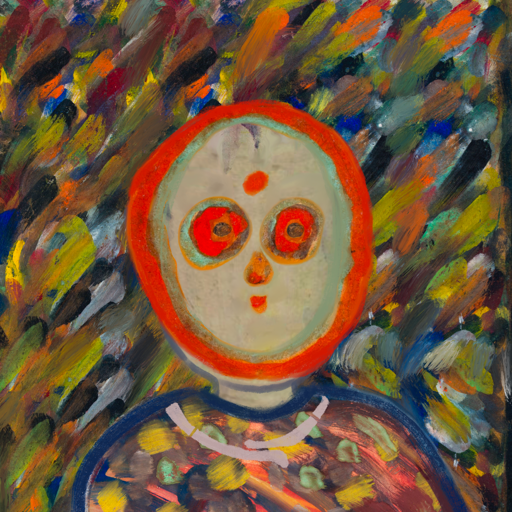
Background: An_Impression, Head And Neck Front: Hill_Girl, Face Front: Sisters, Bust: Mother_And_Son_Mother, Hair Front: Sisters, Head Accessory: Blank, Second Necklace: Blank, Necklace: Hypocrite_2, Baby: Blank